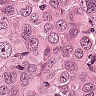
Metastatic tissue present: yes